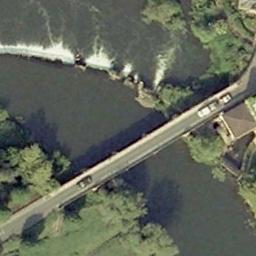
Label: bridge